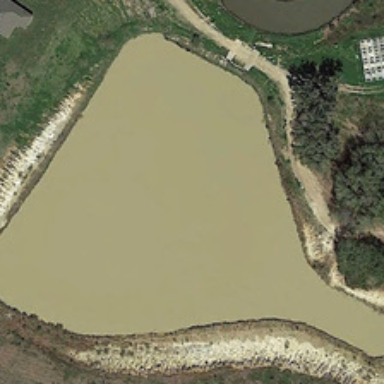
Several green trees and meadows are around a pond .